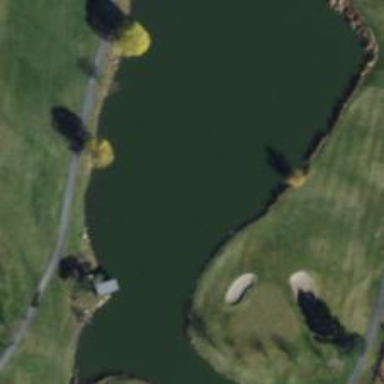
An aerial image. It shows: Water hazard on golf course. The hazard is natural water feature.